Question: I want to zoom in onto the pencil when hovered over the image.
HTML:
'''
<div>
</div>
'''
CSS:
'''
div {
width: 400px;
height: 267px;
border: 1px solid black;
background-image: url('http://i.imgur.com/n9q7jhm.jpg');
background-size: 400px 267px;
transition: all 1s ease;
}
div:hover{
background-size: 500px 333px;
background-position: -60px -60px;
}
'''
JSFiddle: <URL>

My naive attempt was to increase the size and change the position of the image, however as you can see from the jsfiddle, the transition is very jagged as it tries to accomplish both transitions at the same time.
Is there a better way?
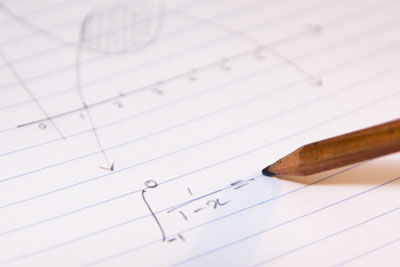
Answer: Take the answer from SW4 and change the left and top changes for a transform origin
'''
#image {
background-image: url('http://i.imgur.com/n9q7jhm.jpg');
background-size: 400px 267px;
background-position:center;
transition: all 1s ease;
width:100%;
height:100%;
transform: scale(1);
position:relative;
left:0;
top:0;
-webkit-transform-origin: 75% 75%;
transform-origin: 75% 75%;
}
#wrapper:hover #image {
-webkit-transform: scale(2);
transform: scale(2);
}
'''
The 75% 75% is more or less the position of the pencil , but you can set it to whatever you want.
<URL>